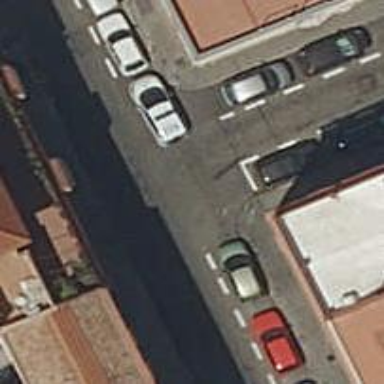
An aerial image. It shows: Asphalt road in residential area.